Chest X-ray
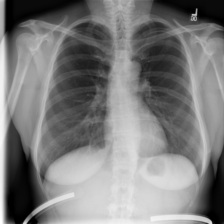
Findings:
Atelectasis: negative
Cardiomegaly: negative
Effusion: negative
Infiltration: negative
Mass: negative
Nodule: negative
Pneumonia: negative
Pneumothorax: negative
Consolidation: negative
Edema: negative
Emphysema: negative
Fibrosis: negative
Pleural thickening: negative
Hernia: negative